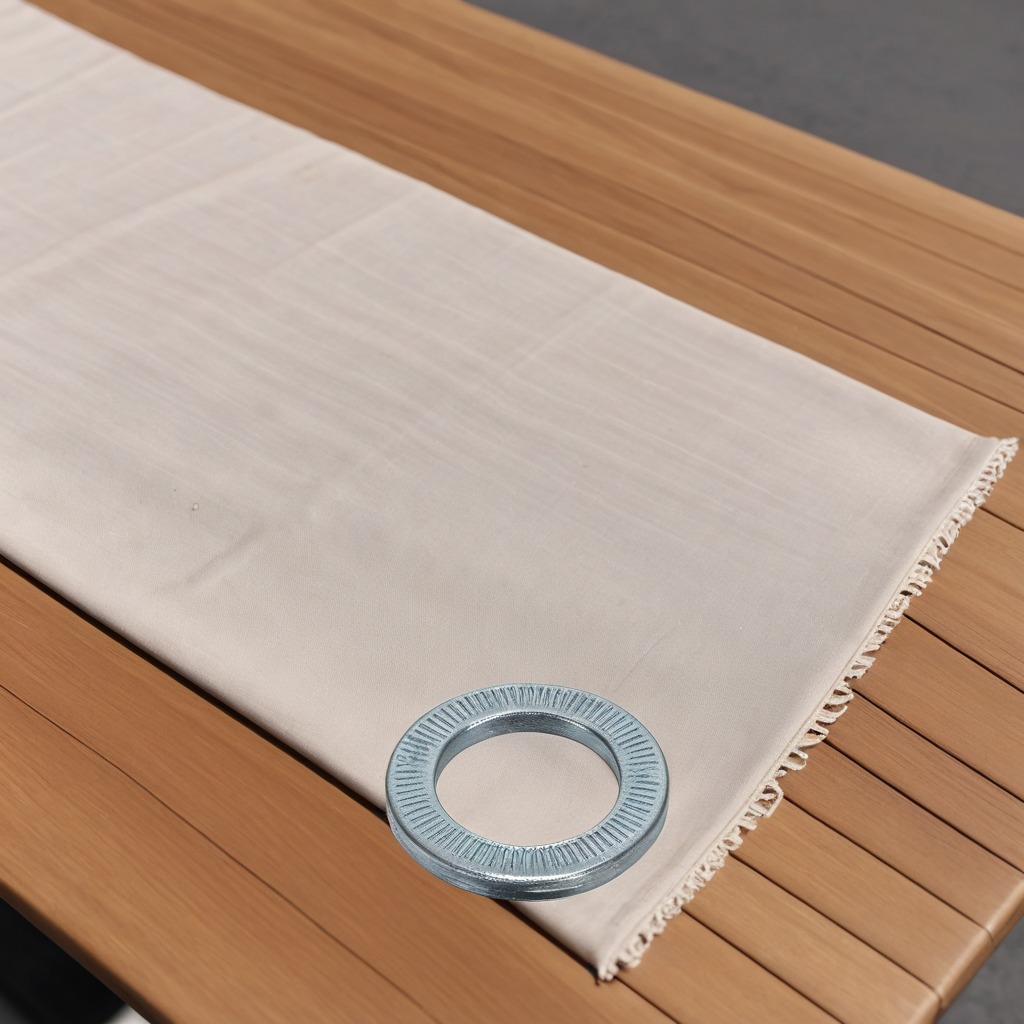
A flat metal washer lies on the wooden table.